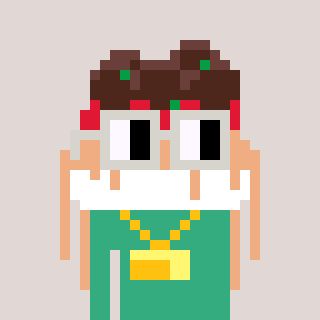
a pixel art character with square light gray glasses, a spaghetti-shaped head and a teal-colored body on a warm background